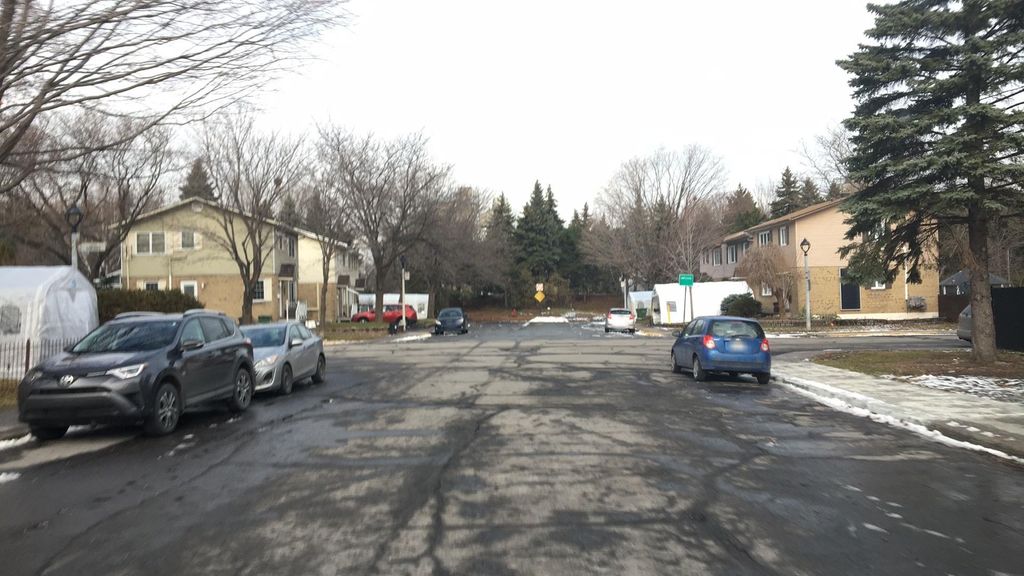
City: montreal